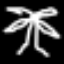
Label: palm tree